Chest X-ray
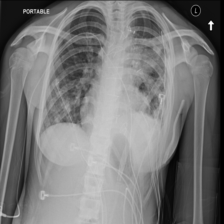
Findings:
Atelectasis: negative
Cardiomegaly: negative
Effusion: negative
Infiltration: positive
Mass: negative
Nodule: negative
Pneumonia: negative
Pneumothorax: positive
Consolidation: positive
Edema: negative
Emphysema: negative
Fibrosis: negative
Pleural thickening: negative
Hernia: negative